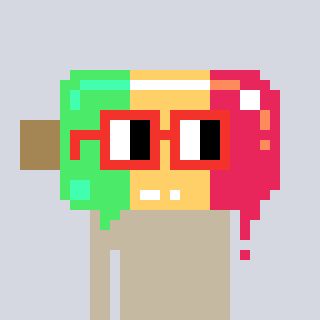
a pixel art character with square red glasses, a icepop-shaped head and a grayscale-colored body on a cool background